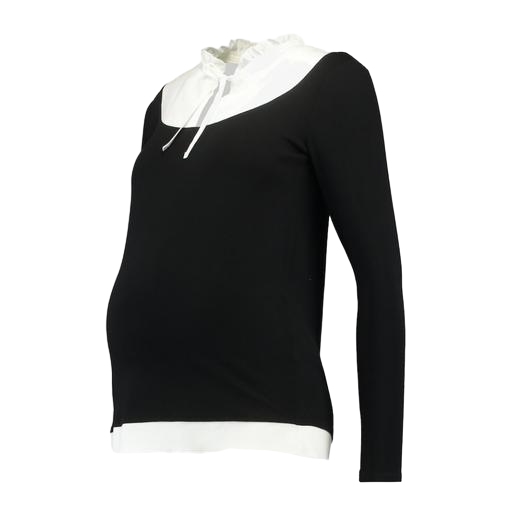
two-fer shirt, black nursing top, black double layer top, white background